Question: I am looking to fetch Auth User(s) UID from Firebase via NodeJS or Javascript API.
I have attached screenshot for it so that you will have idea what I am looking for.

Hope, you guys help me out with this.
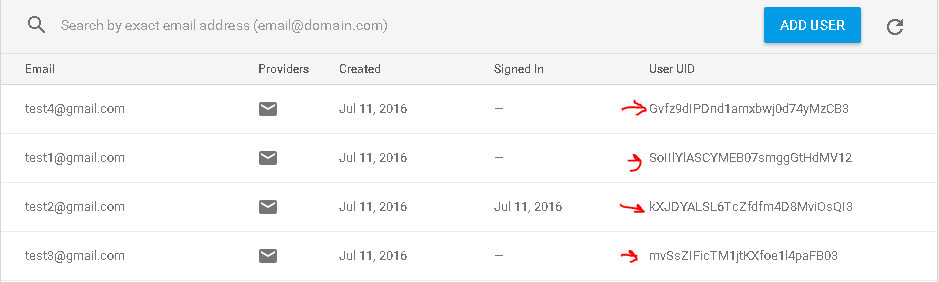
Answer: Auth data is asynchronous in Firebase 3. So you need to wait for the event and then you have access to the current logged in user's UID. You won't be able to get the others. It will get called when the app opens too.
You can also render your app only once receiving the event if you prefer, to avoid extra logic in there to determine if the event has fired yet.
You could also trigger route changes from here based on the presence of 'user', this combined with a check before loading a route is a solid way to ensure only the right people are viewing publicOnly or privateOnly pages.
'''
firebase.auth().onAuthStateChanged((user) => {
if (user) {
// User logged in already or has just logged in.
console.log(user.uid);
} else {
// User not logged in or has just logged out.
}
});
'''
Within your app you can either save this user object, or get the current user at any time with 'firebase.auth().currentUser'.
<URL>